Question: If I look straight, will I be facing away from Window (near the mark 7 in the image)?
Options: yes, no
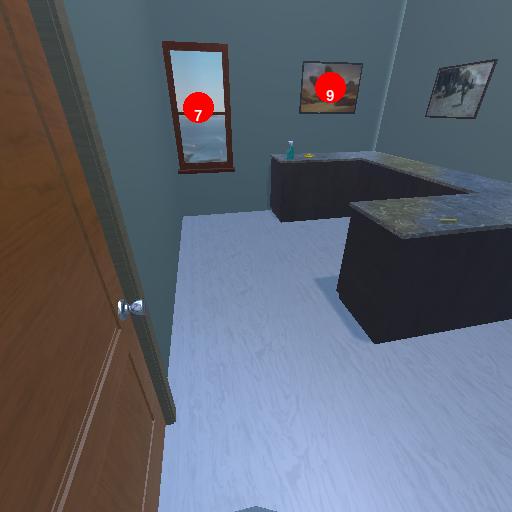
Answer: yes